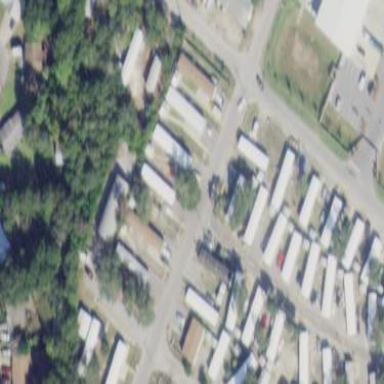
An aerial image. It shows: Residential area designated as trailer park.